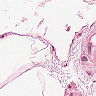
Metastatic tissue present: no